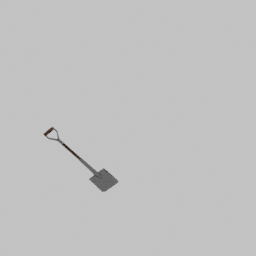
Label: tools